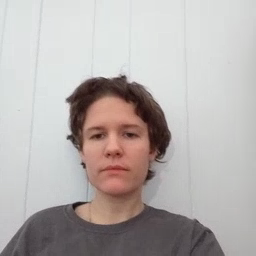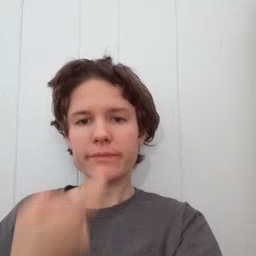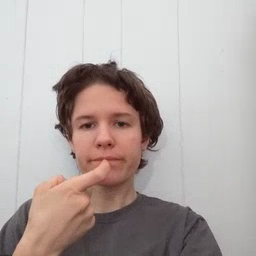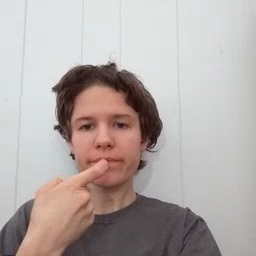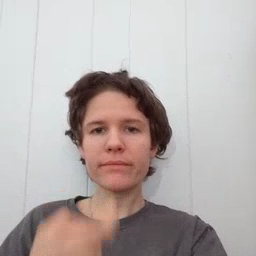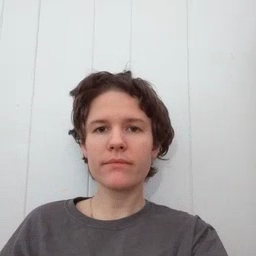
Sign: glasswindow